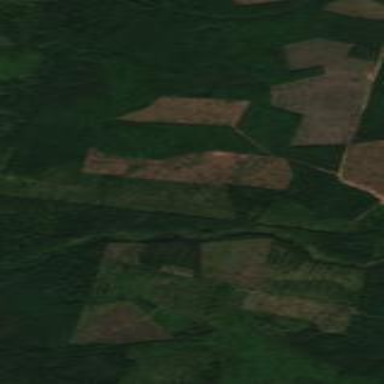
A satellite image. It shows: Clearcut logging area with scrub vegetation.